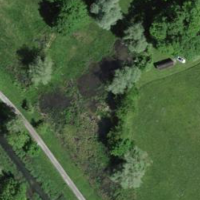
EUNIS habitat code: 25
Species observed at this site:
Muscicapa striata
Alcedo atthis
Oriolus oriolus
Ciconia ciconia
Buteo buteo
Motacilla alba
Carduelis carduelis